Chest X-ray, AP view. Patient: 67 years old, sex F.
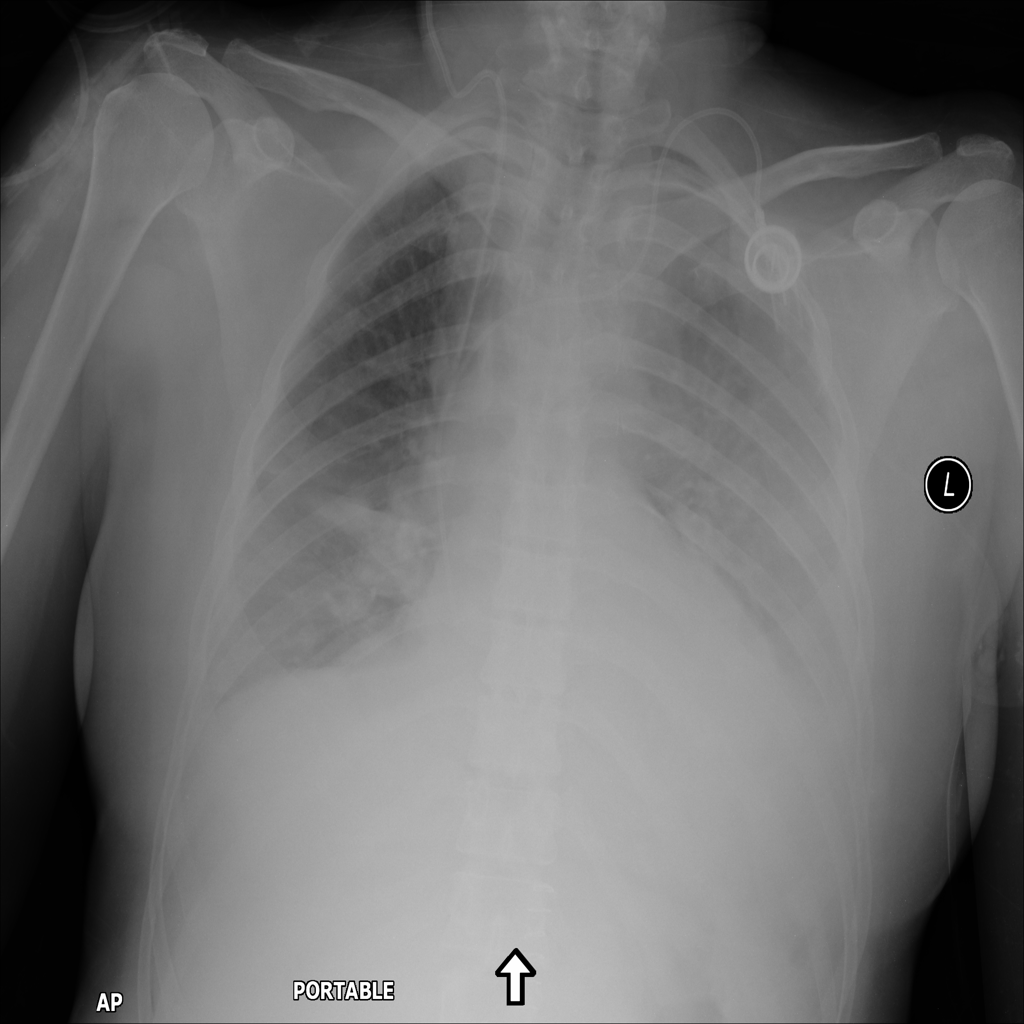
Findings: Atelectasis